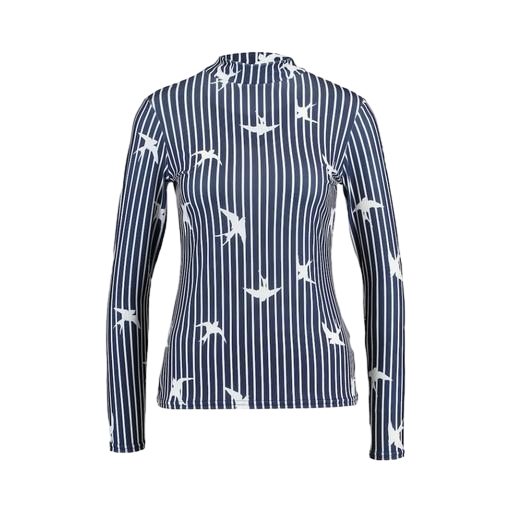
blue iconic women's long-sleeved t-shirt, black petite printed mock-neck top only macy, blue dp curve navy bird printed tee, white background